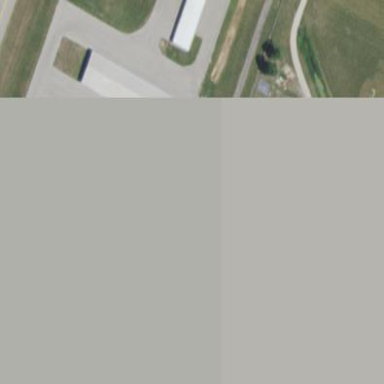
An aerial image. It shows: Building that is hangar at the airport.